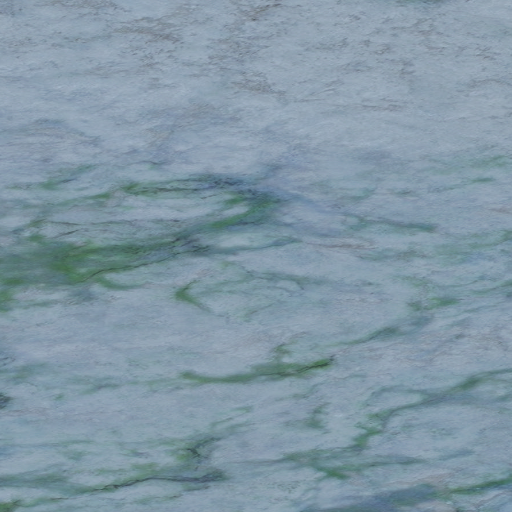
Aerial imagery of mountain in Alaska named Taphook Mountain containing only unknown